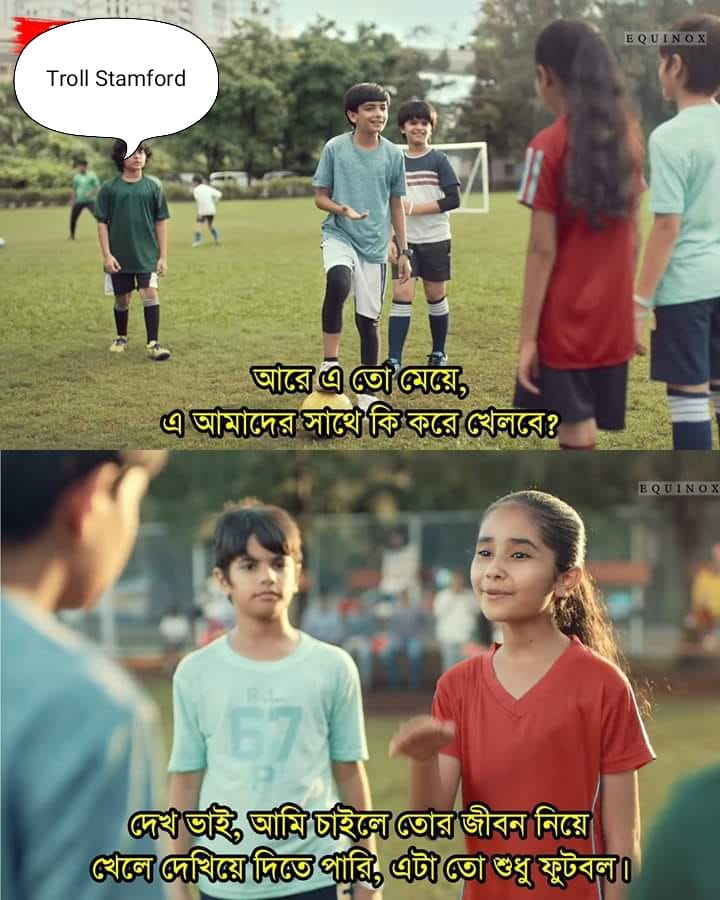
Caption: আরে এ তো মেয়ে , এ আমাদের সাথে কি করে খেলবি ?     দেখ ভাই , আমি চাইলে তোর জীবন খেলে দেখিয়ে দিতে পারি , এটা তো শুধু ফুটবল ।
Label: hate